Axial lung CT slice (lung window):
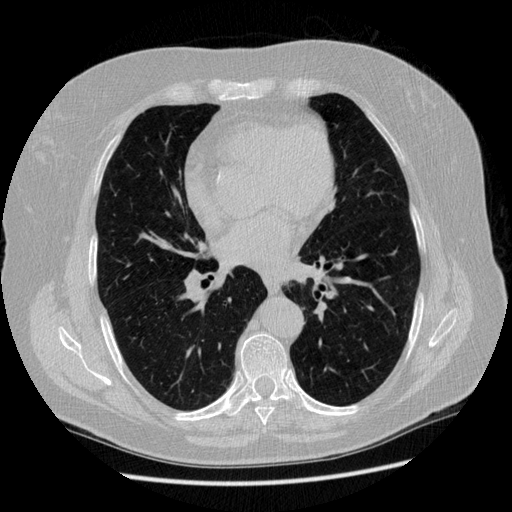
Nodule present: no